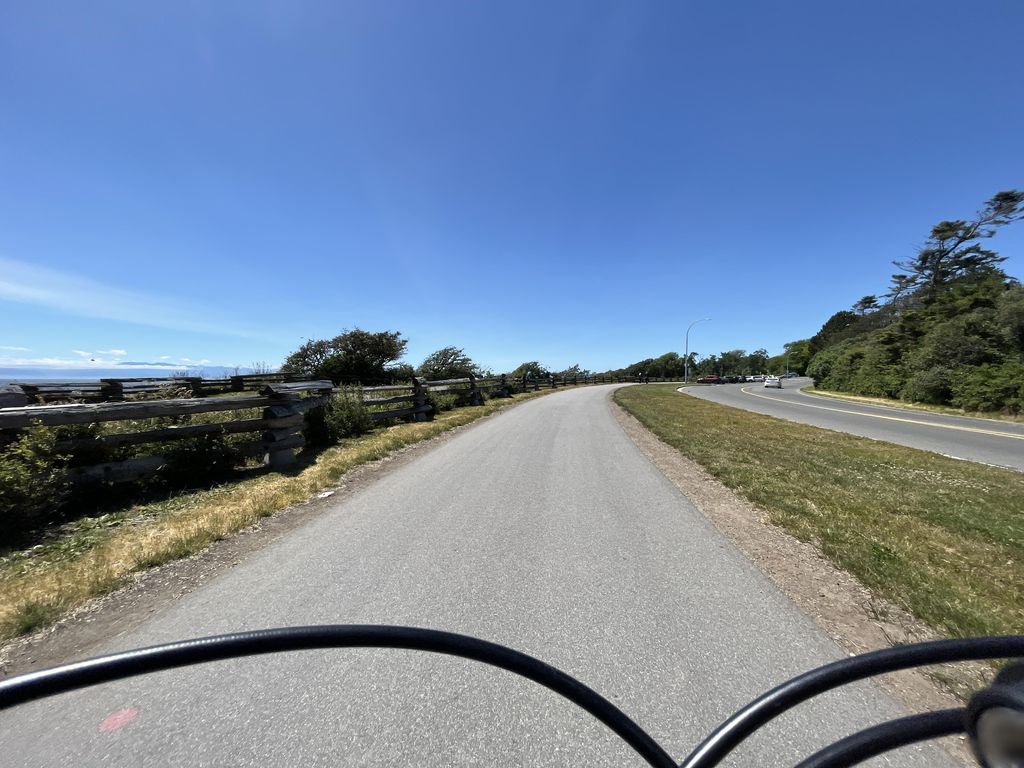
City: victoria